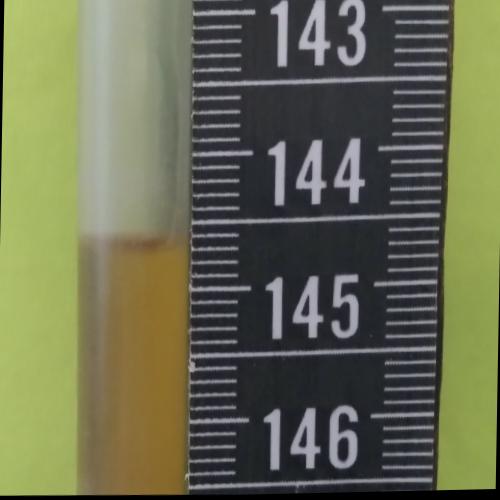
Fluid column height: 144.7 cm